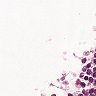
Metastatic tissue present: no